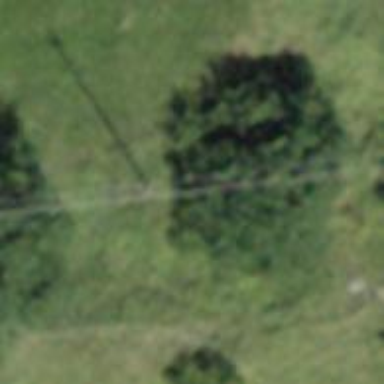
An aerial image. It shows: Power pole.